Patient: sex M, age 30
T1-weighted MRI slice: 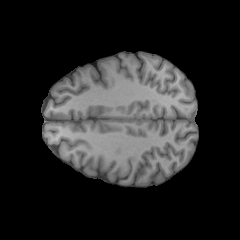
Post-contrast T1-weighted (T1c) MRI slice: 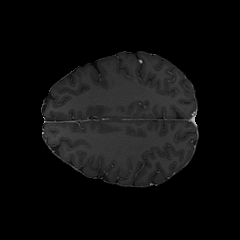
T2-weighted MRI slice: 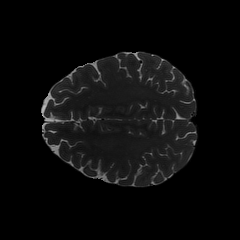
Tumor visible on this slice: no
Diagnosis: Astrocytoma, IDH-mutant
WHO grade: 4